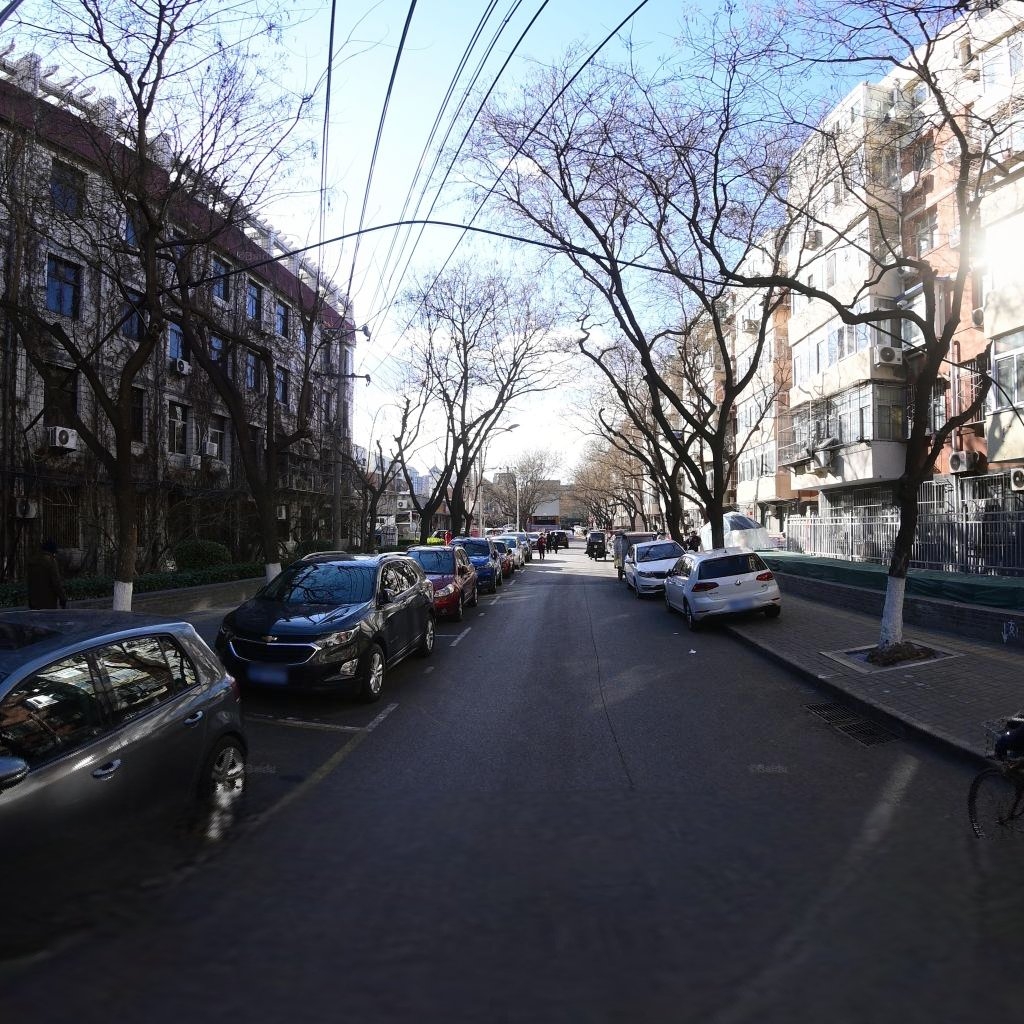
Region: Xicheng
Road damage annotations: longitudinal crack